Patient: sex M, age 70
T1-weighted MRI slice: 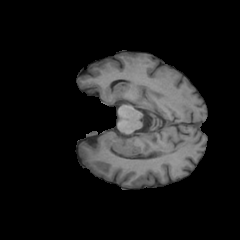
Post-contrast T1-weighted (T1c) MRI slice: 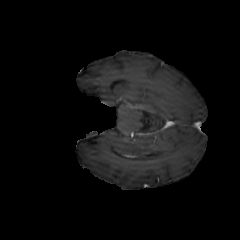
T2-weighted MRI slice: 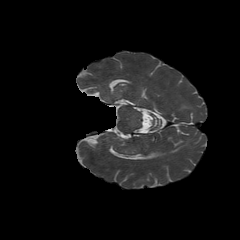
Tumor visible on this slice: no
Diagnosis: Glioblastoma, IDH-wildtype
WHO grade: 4